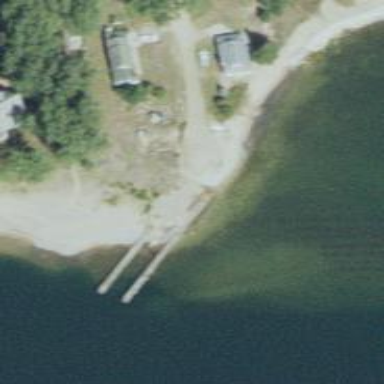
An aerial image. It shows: Ruins of old Coast Guard Boathouse and launch rail system in disused railway yard.